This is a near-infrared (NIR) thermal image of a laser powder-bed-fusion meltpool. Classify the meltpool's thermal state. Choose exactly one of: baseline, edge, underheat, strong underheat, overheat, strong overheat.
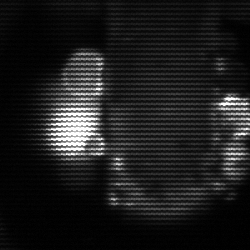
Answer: strong underheat